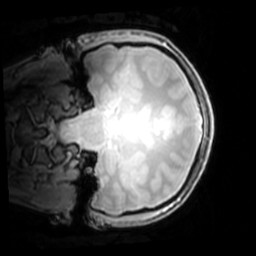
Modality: PDw
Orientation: coronal
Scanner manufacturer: philips
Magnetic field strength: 7 T
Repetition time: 0.008 s
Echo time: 0.001974 s